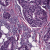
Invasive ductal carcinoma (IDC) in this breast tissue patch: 1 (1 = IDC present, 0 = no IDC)